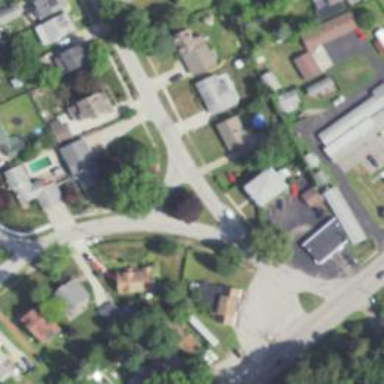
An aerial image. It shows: Unmarked road crossing.